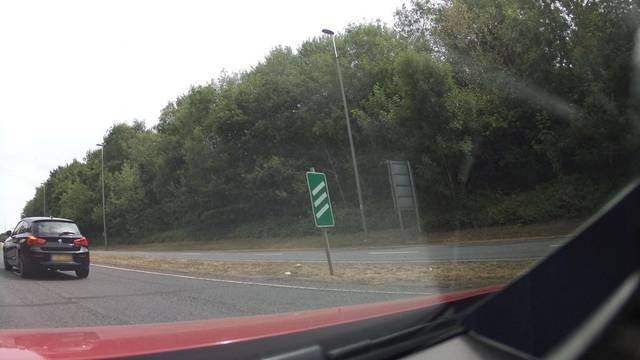
Region: United Kingdom
Coordinates: 51.285, -1.066